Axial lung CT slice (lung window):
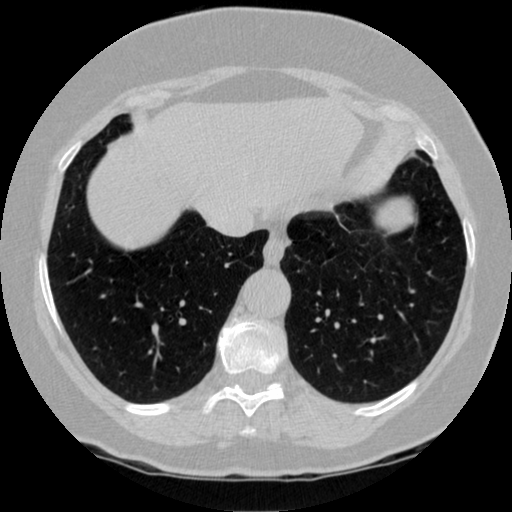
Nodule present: no